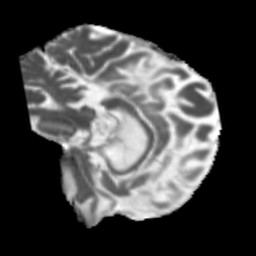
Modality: MD
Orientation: sagittal
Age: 56
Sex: male
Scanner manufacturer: siemens
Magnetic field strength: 3 T
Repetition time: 5.47 s
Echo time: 0.0854 s